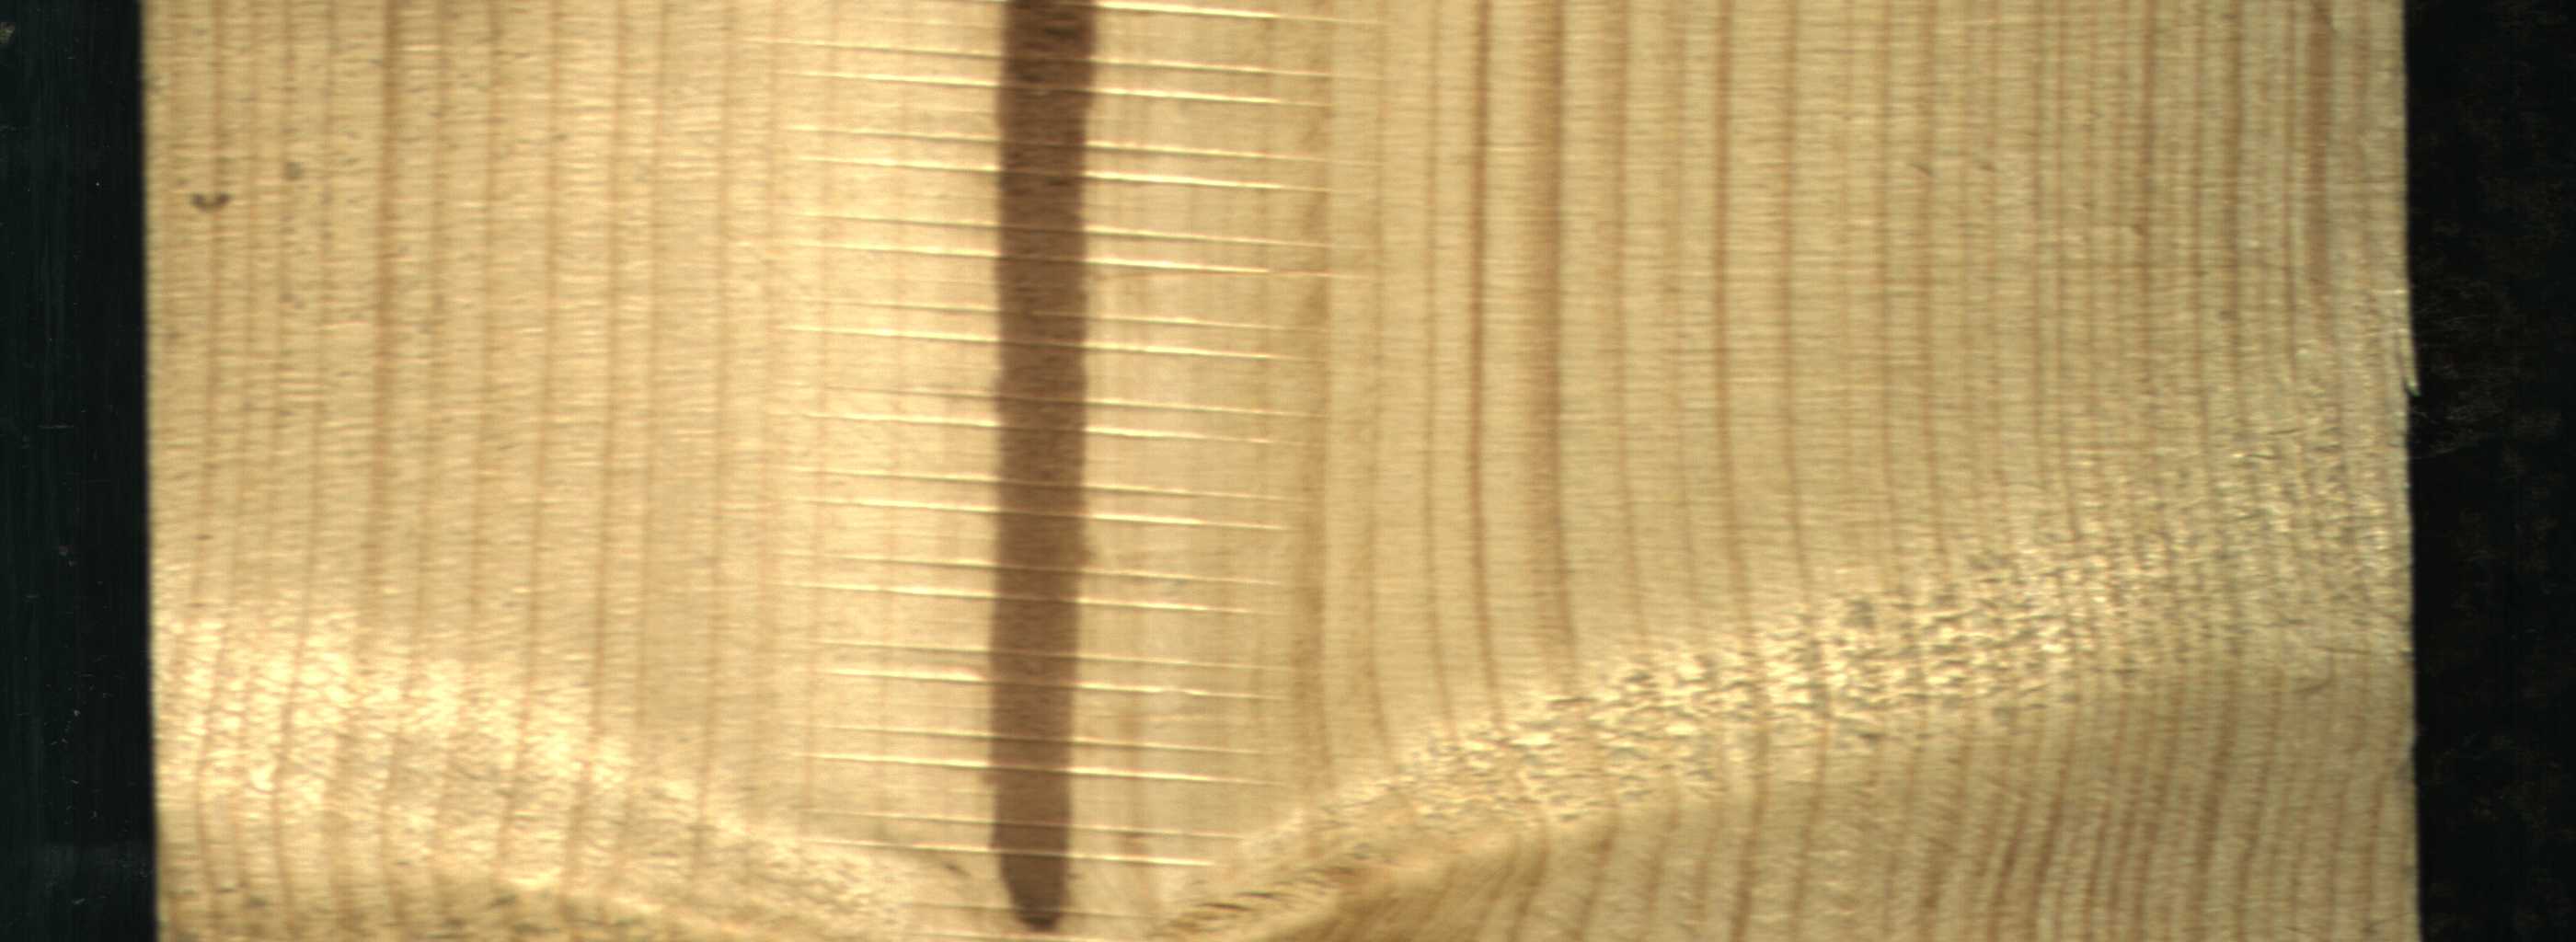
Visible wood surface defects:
Marrow